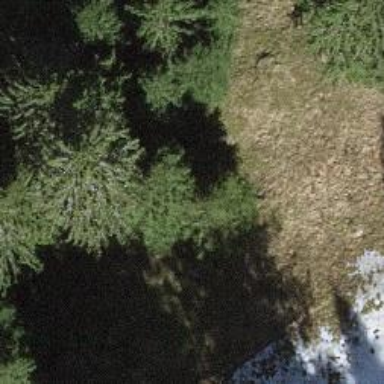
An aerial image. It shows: Beautiful tree in nature.